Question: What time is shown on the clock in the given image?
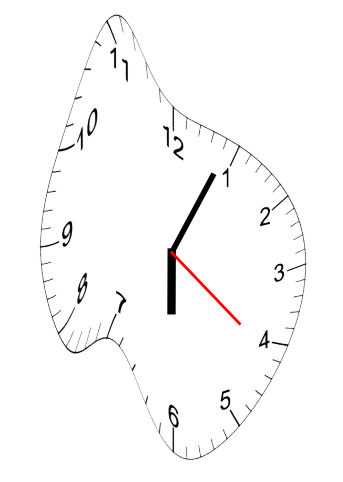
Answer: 06:04:21